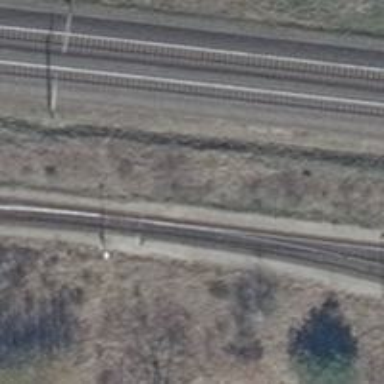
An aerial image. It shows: Railway switch.